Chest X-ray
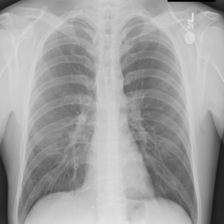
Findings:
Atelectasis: negative
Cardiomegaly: negative
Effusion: negative
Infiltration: negative
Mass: negative
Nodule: negative
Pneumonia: negative
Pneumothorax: negative
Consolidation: negative
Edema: negative
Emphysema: negative
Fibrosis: negative
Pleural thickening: negative
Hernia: negative